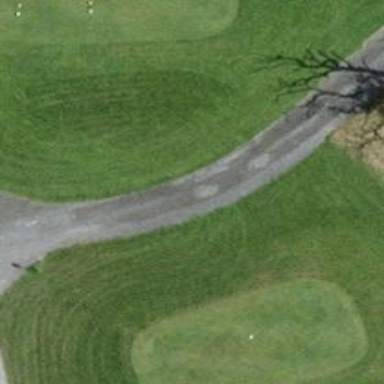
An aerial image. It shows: Path designated for golf carts.